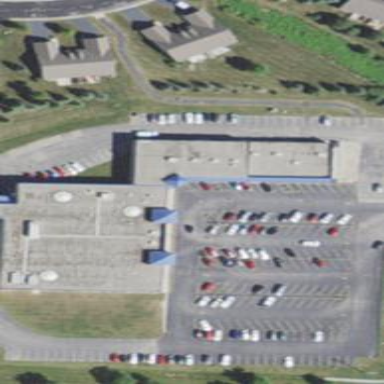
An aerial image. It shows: Commercial building.